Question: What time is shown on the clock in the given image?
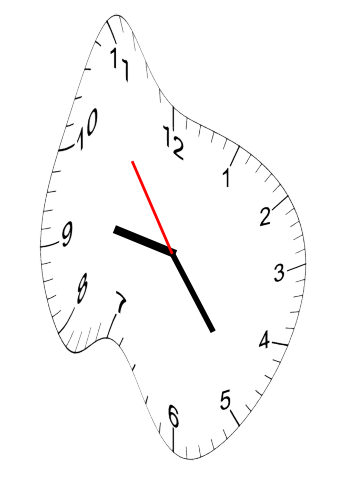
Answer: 09:23:54